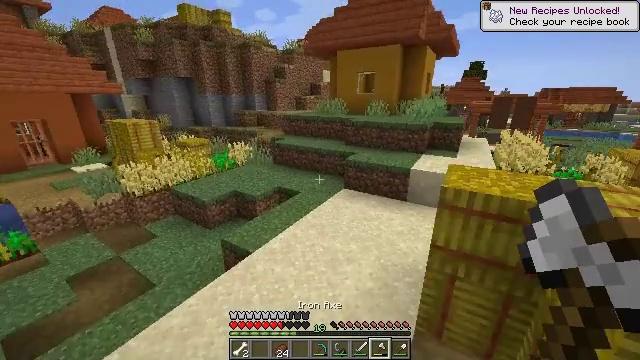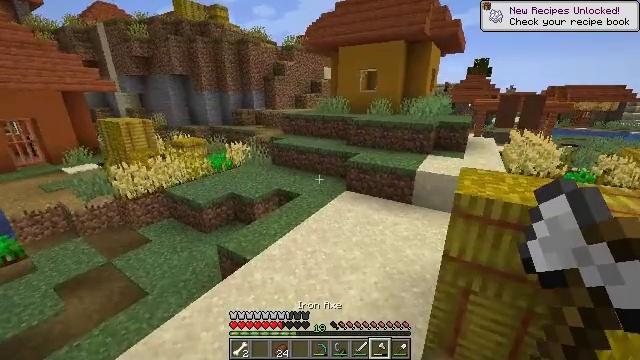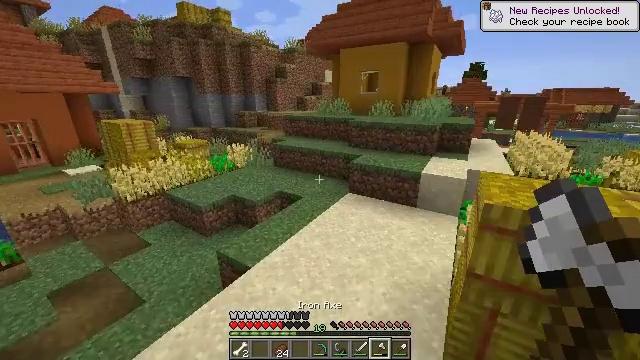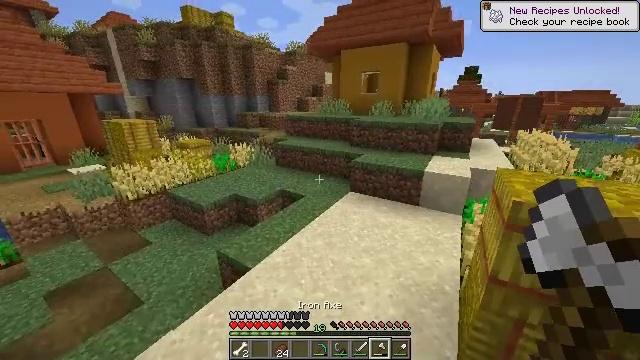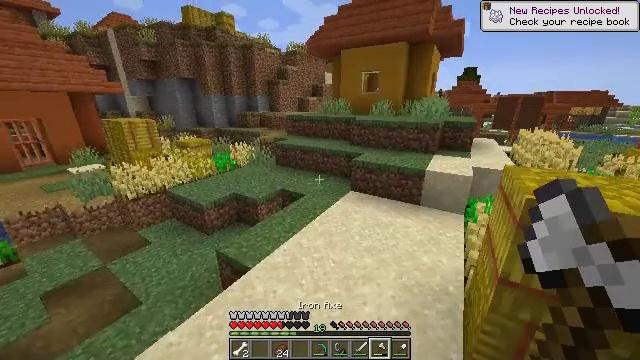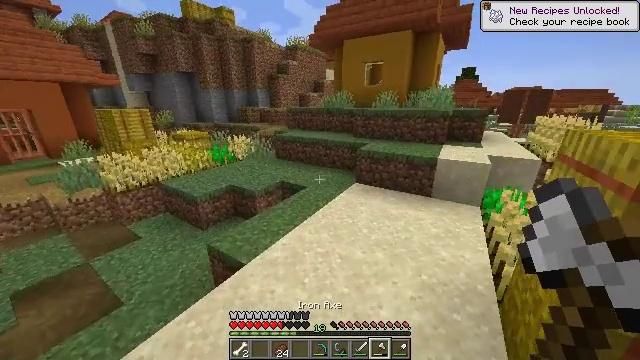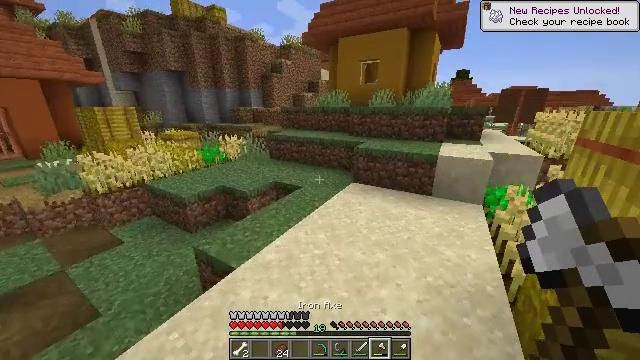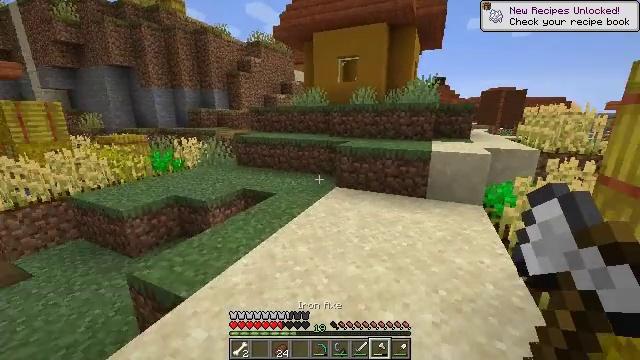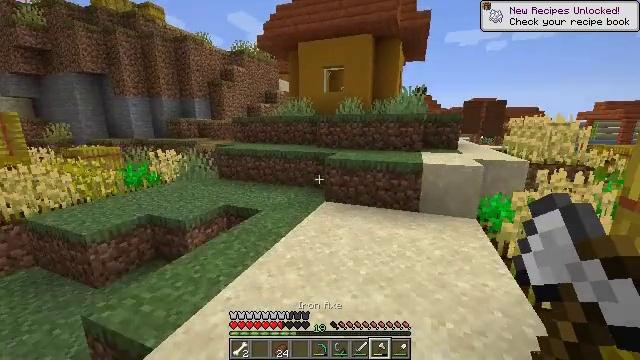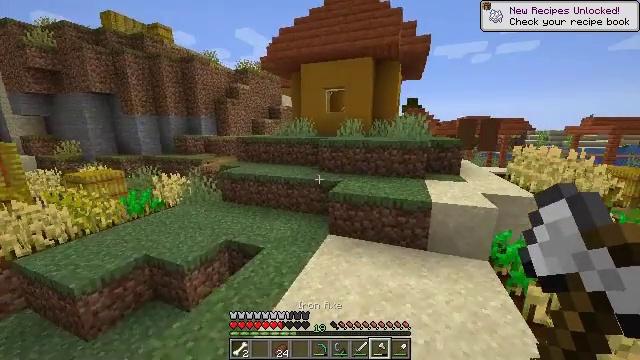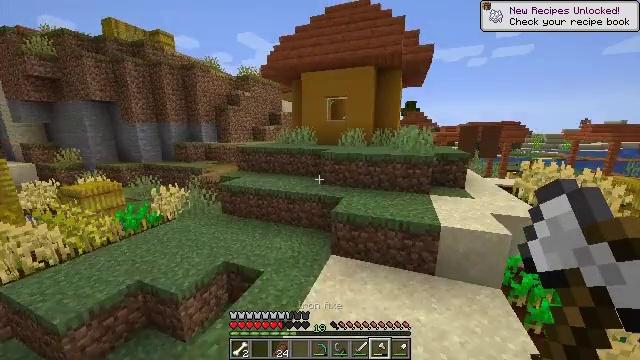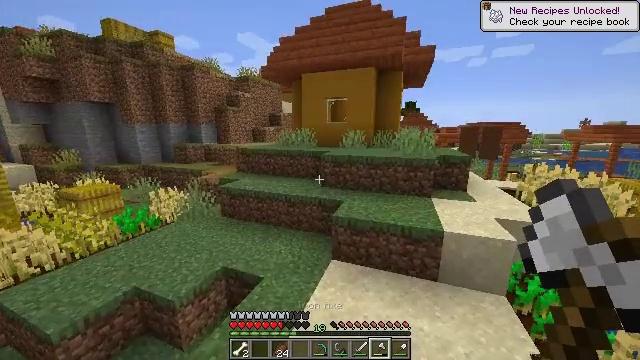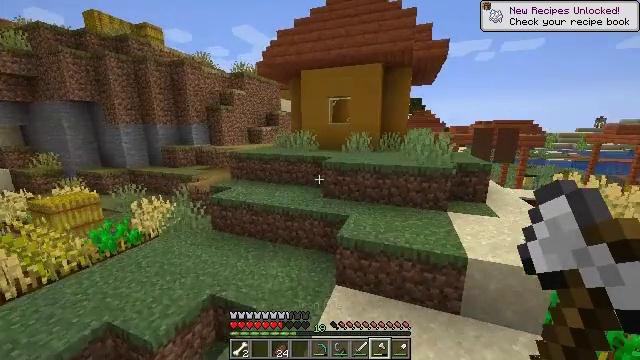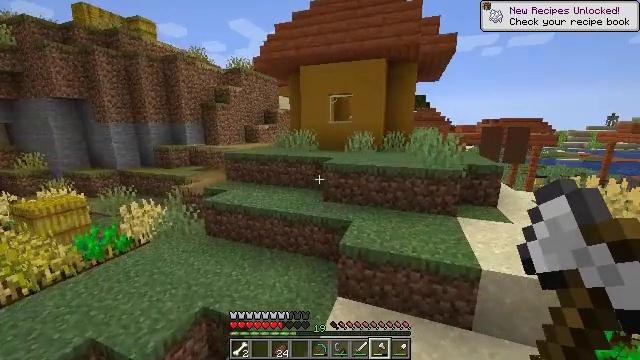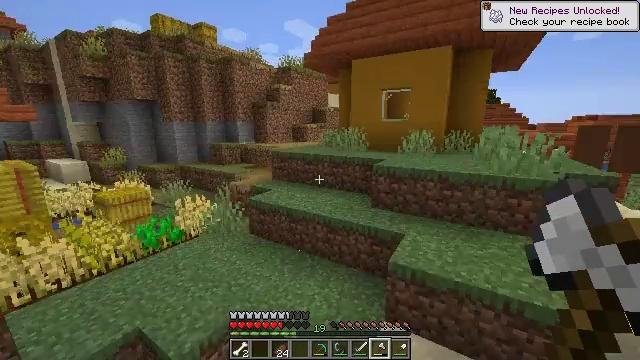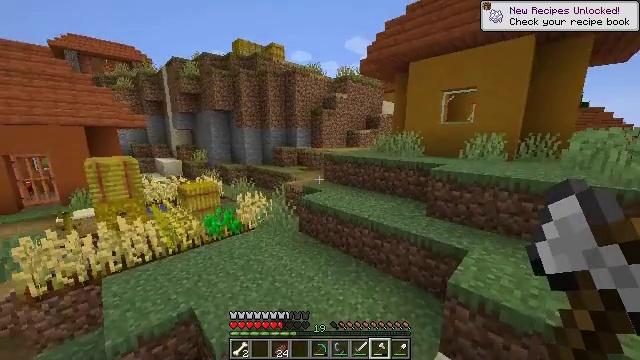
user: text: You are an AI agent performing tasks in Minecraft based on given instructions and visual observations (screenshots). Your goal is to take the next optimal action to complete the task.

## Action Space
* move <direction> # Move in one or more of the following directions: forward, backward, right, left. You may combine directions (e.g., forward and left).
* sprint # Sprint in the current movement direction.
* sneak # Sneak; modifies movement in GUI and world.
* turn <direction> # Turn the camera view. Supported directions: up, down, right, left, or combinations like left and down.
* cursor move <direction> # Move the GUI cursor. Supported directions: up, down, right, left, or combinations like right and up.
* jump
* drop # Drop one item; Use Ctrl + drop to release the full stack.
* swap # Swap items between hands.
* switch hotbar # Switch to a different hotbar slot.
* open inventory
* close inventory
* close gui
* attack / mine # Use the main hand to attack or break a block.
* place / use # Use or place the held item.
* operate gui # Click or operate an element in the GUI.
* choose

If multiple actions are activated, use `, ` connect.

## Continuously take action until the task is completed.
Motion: motion action
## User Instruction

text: Put the necessary materials in the crafting grid to make chainmail boots.
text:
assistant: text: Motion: move forward, jump
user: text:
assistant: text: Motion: move forward, jump
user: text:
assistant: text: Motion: move forward, jump
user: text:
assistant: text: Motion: move forward, jump
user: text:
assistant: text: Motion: move forward, jump
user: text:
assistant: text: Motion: move forward, turn right, jump
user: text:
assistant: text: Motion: move forward, turn right and up, jump
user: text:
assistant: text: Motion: move forward, sprint, turn right and up, jump
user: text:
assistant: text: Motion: move forward, sprint, jump
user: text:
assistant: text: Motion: move forward, sprint, jump
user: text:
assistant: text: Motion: move forward, sprint, jump
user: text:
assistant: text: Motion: move forward, jump
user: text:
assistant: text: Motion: move forward, jump
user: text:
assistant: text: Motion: move forward, turn left, jump
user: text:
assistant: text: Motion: move forward, turn left and up, jump
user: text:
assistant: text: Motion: move forward, jump
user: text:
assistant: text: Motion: move forward, jump
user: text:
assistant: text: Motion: move forward, jump
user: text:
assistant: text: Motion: move forward, jump
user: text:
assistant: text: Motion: move forward, sprint, turn left, jump
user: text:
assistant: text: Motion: move forward, sprint, turn left, jump
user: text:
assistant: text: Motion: move forward, sprint, jump
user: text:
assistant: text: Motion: move forward, sprint, jump
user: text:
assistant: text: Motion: move forward, jump
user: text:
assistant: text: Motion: move forward, jump
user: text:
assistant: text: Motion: move forward, turn right and up, jump
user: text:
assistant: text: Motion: move forward, turn right, jump
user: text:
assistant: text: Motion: move forward, turn right, jump
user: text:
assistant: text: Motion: move forward, turn right, jump
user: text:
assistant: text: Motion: move forward, jump